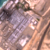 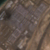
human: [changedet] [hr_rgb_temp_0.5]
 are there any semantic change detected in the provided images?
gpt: There is no difference.